Question: I already posted one question earlier
<URL>
but couldn't get satisfactory answer.
So posting the question again with image and making myself more clear

I am trying to import the maven project in eclipse.. can any one please help
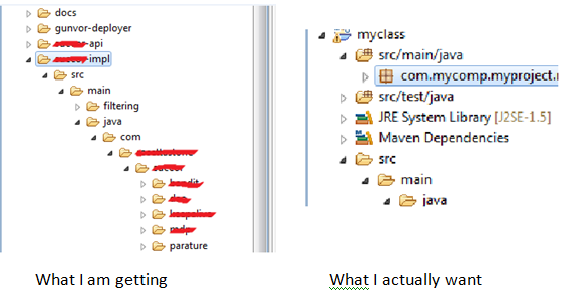
Answer: Regarding Aarons comment about m2eclipse: Check the Checkout All Projects option when checking out your project (Use checkout as Maven Project from the SVN Repositories view):

It is really that simple, as long as your root pom references all your modules.